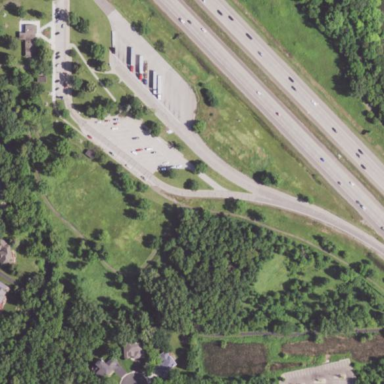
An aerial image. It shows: Rest area on the road.